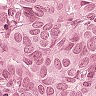
Metastatic tissue present: yes